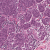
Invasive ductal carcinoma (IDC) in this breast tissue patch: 0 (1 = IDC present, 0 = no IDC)